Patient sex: M
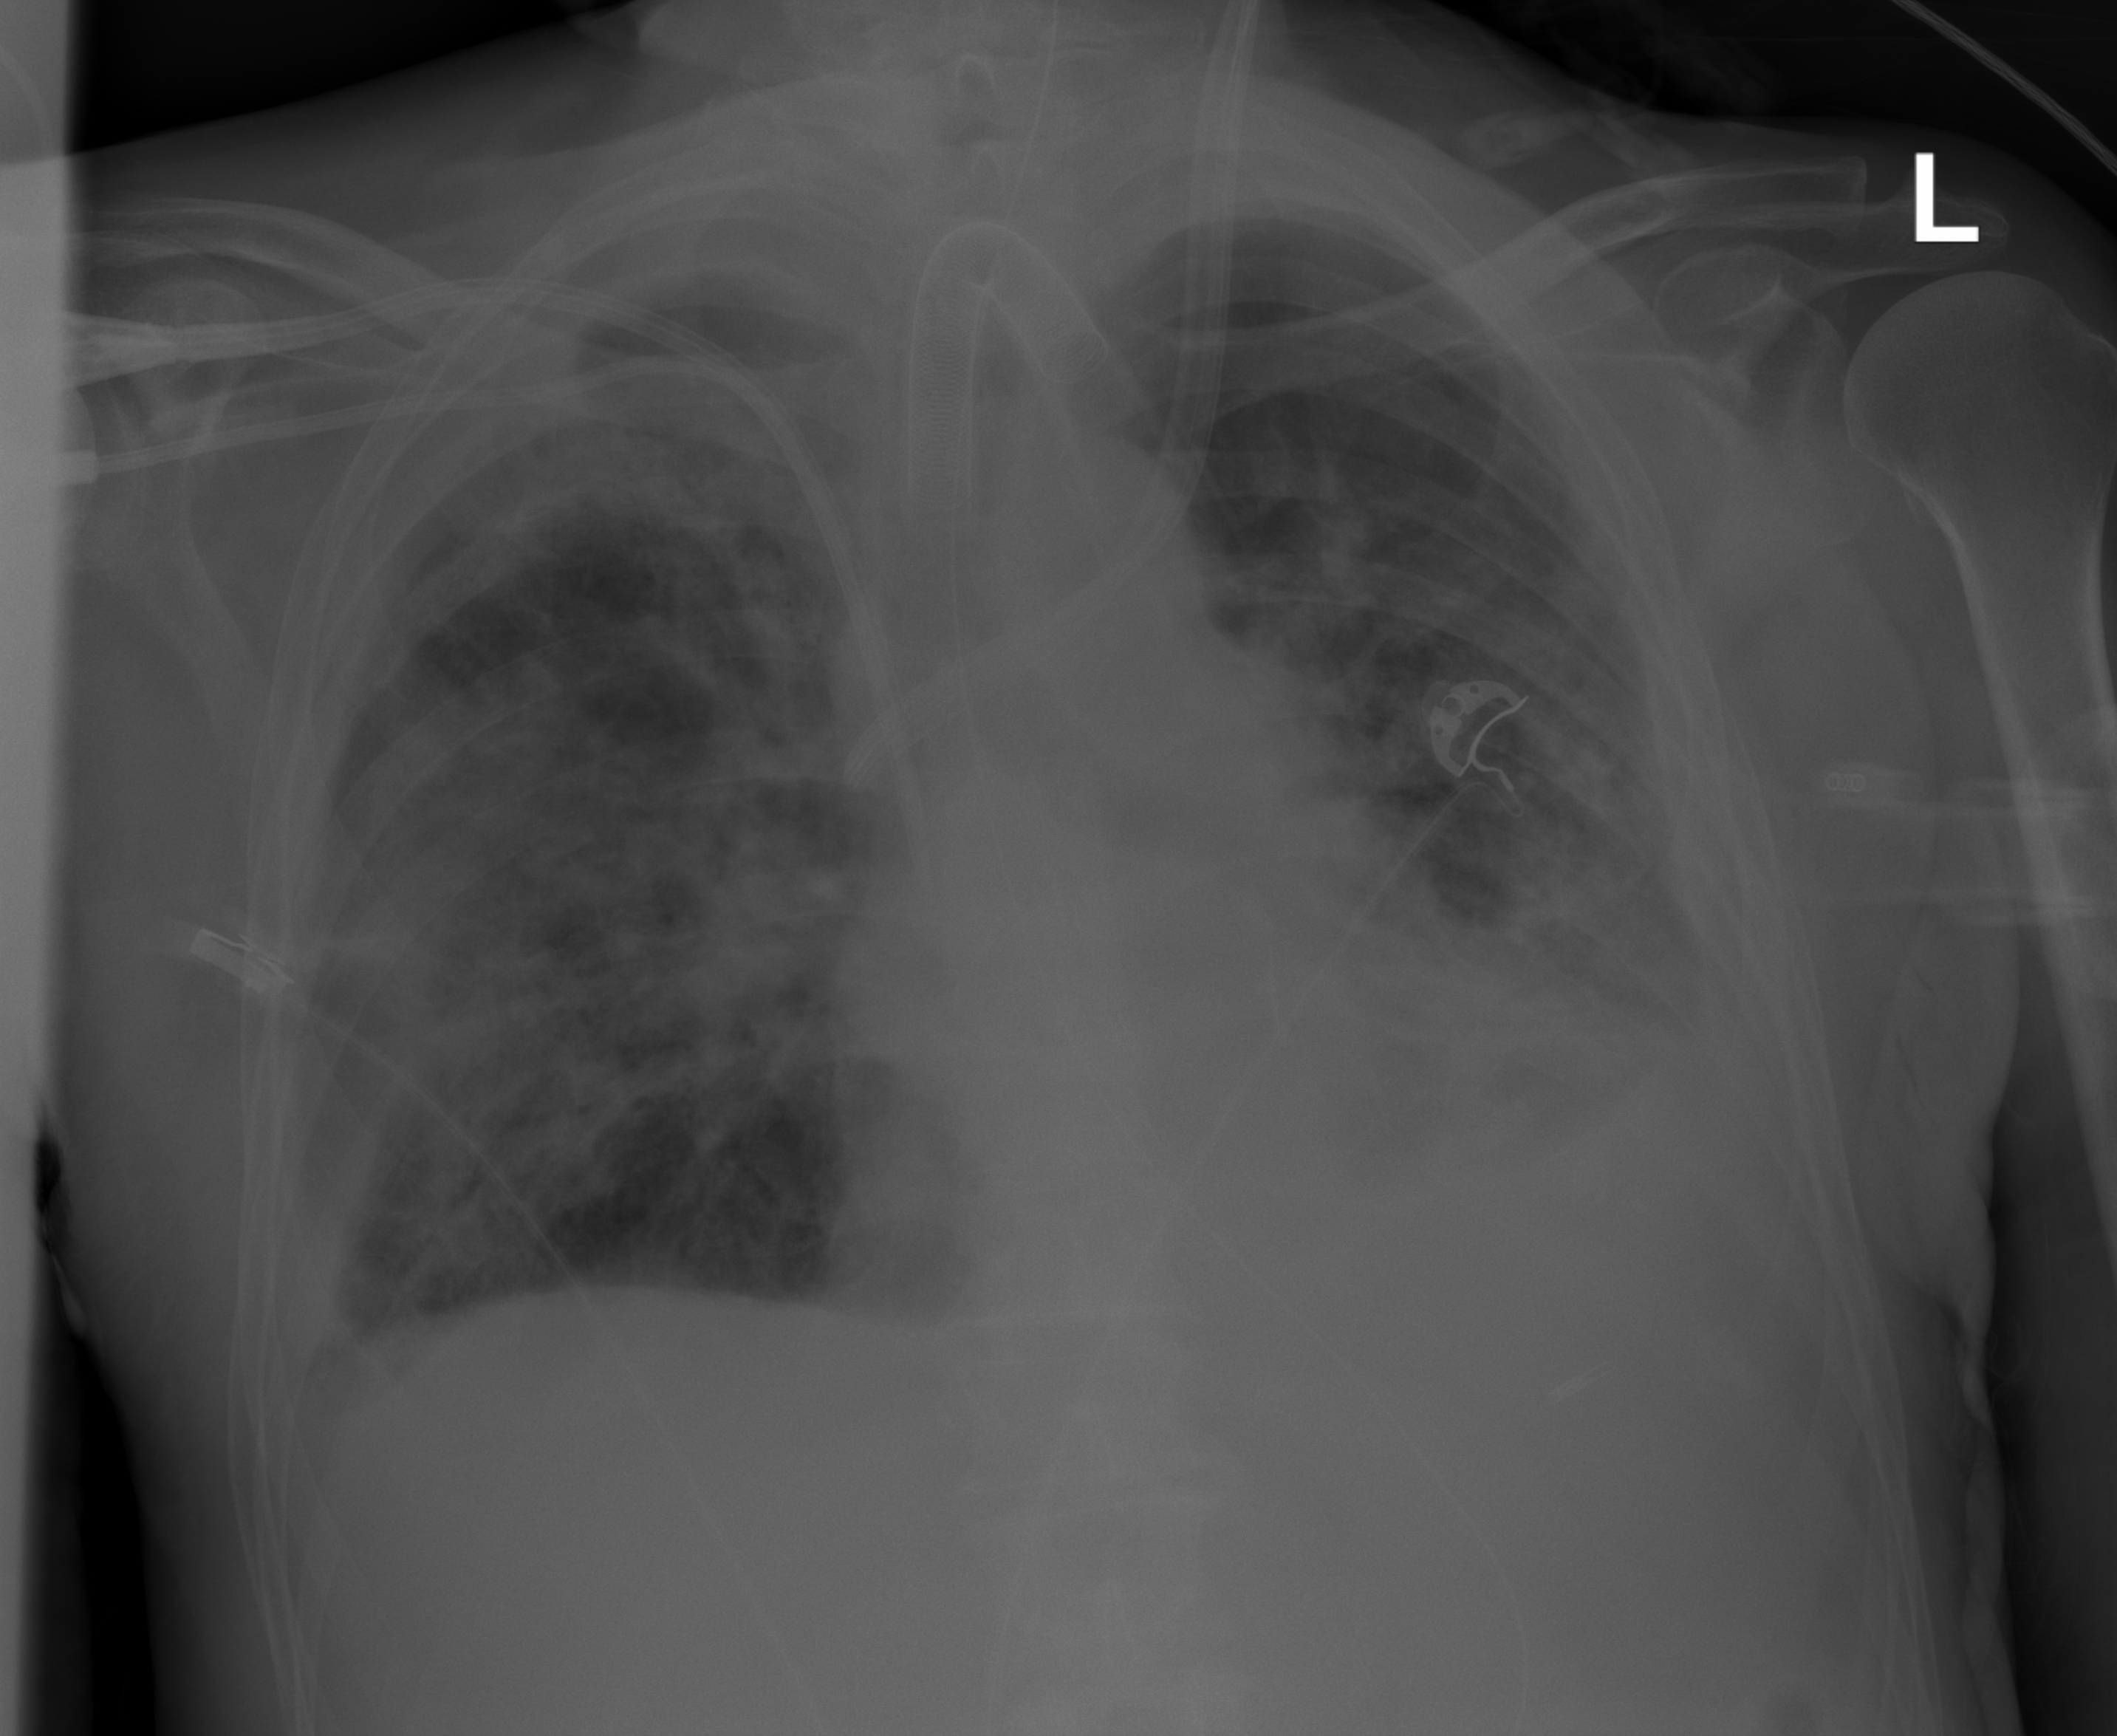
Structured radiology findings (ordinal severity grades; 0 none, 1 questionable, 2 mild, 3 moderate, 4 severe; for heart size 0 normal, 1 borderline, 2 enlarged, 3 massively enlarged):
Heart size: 2
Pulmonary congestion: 0
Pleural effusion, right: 0
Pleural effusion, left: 3
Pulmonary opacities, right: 3
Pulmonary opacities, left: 3
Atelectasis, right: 2
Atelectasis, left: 3